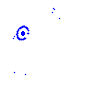
Particle: pion